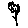
Label: flower